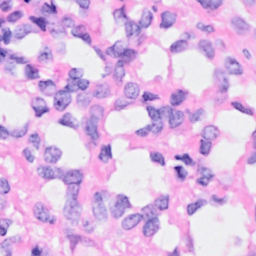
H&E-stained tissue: Breast